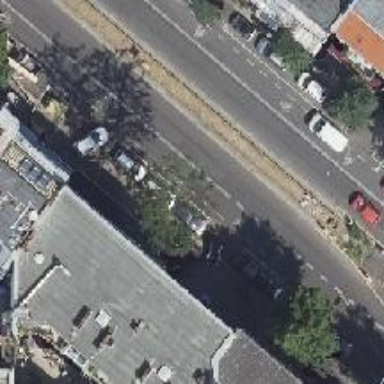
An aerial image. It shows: Secondary road with asphalt surface. It is dual carriageway with lane designated for parking on the right side. There is solid line separating the cycleway on the left and dashed line separating it on the right along with parking lane.